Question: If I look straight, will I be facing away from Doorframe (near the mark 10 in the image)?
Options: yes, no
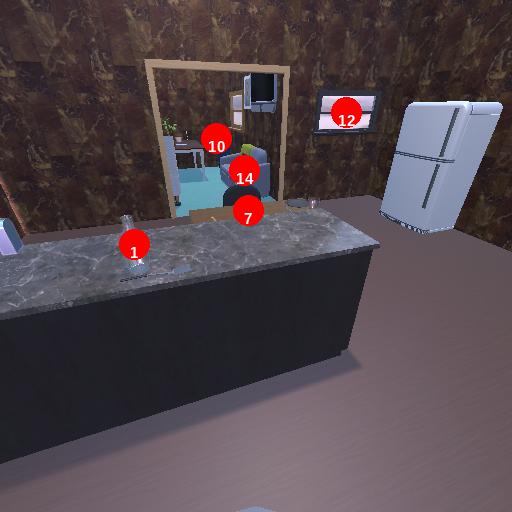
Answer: yes